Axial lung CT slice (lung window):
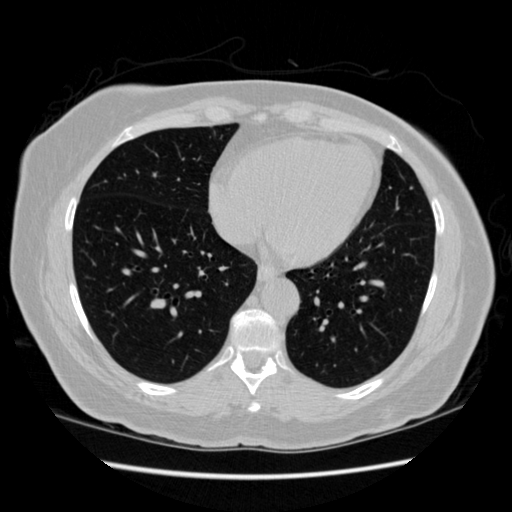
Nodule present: no